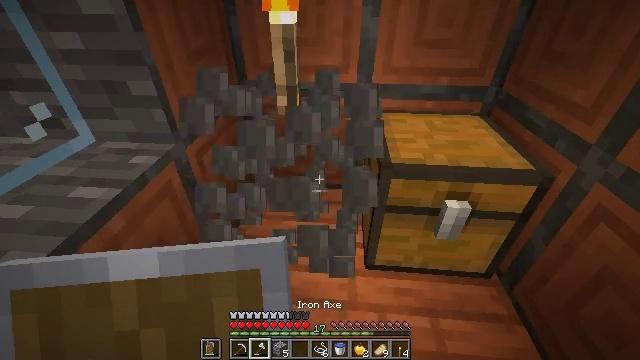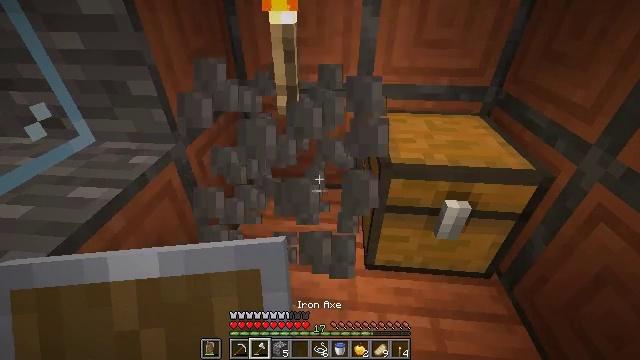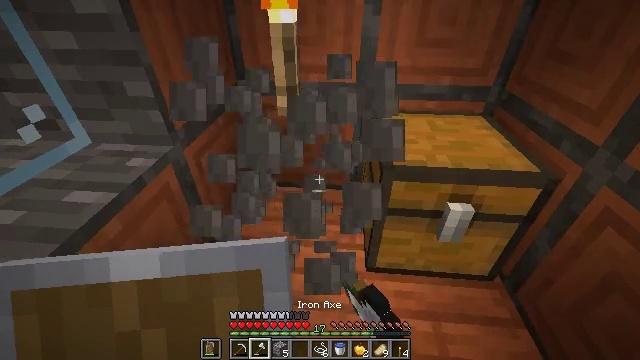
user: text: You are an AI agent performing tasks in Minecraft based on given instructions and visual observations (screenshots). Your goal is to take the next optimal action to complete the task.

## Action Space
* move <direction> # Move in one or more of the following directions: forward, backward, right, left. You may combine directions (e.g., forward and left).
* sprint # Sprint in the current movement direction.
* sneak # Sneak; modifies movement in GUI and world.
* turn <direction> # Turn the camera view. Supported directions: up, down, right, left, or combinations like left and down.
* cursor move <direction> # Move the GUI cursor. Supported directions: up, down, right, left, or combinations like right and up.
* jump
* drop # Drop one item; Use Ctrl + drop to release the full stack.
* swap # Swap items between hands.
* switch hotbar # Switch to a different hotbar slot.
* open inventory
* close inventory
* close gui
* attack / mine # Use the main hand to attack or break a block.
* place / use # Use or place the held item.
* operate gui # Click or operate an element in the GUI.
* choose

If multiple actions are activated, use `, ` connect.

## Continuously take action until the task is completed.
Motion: motion action
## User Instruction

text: Mine the acacia wood.
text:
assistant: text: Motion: attack / mine
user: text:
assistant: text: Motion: move forward, attack / mine
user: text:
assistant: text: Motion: no_op